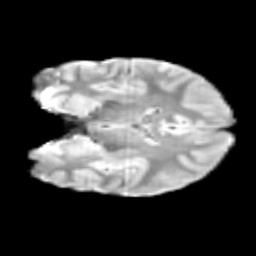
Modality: T2w
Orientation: coronal
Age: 11
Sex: male
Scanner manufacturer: siemens
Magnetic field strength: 3 T
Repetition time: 3.8 s
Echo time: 0.07 s